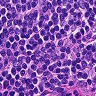
Metastatic tissue present: no